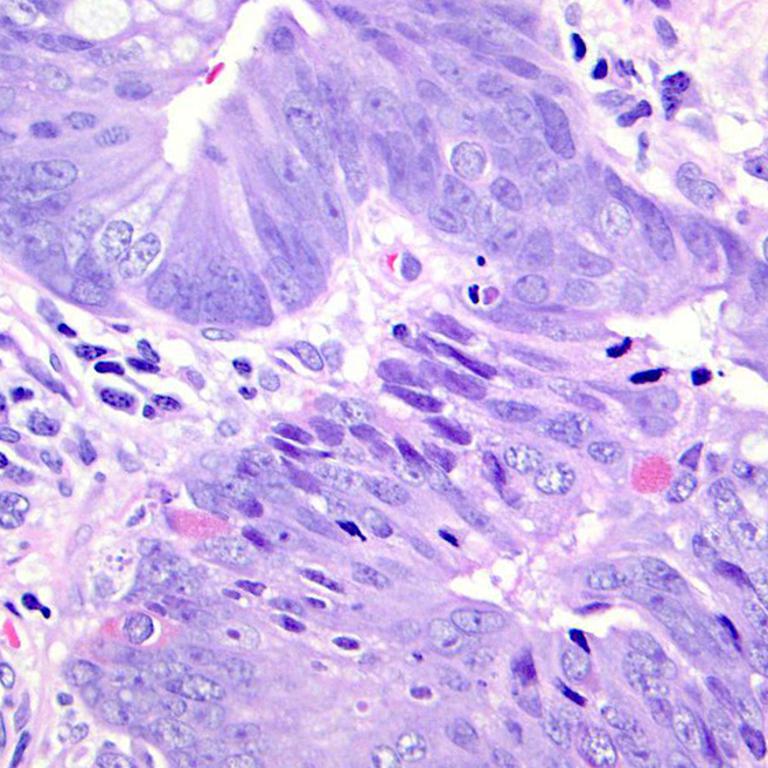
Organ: colon
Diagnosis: adenocarcinomas